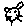
Label: cat